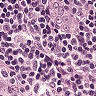
Metastatic tissue present: no